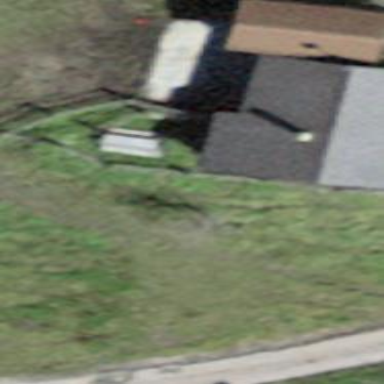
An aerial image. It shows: Gabled house with grey roof.